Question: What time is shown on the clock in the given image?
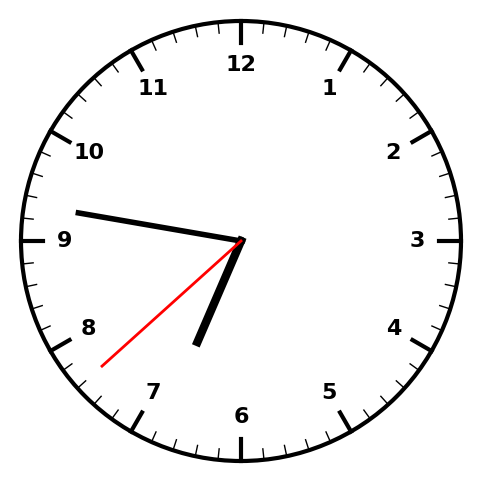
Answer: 06:46:38